Question: I'm trying to output media control characters as HTML entities so they can be styled using the CSS 'color' property for multiple themes. As usual nay-sayers dominate the mailing lists so we have thousands of useless Unicode characters but not universally recognized media control characters (apparently).
Here are the HTML entities I've attempted to output in Firefox and Chrome unsuccessfully...
'''
<span>&#9208; - &#x23f8;</span>
<span>&#9209; - &#x23f9;</span>
<span>&#9204; - &#x23f4;</span>
<span>&#9205; - &#x23f5;</span>
<span>&#9197; - &#x23ed;</span>
<span>&#9198; - &#x23ee;</span>
'''
I serve all pages as UTF-8 and have tried messing with a few 'font-family' fonts such as Segoe though I'm trying to find truly free-to-use fonts (ttf/woff) should I go that route.
---
The general gist...
A small image of what I've used in the past that I'm trying to emulate...

<|| Prevous Track: empty (non-filled) left facing triangle with single empty bar on right.
|> PLAY: Empty right-facing triangle.
[][] Pause: Two vertically long empty rectangles.
[ ] Stop: Empty square.
||> Next Track: [empty (non-filled) right-facing triangle with single empty bar on right.
---
I've done a lot of research trying to get Unicode characters to keep this as simple as possible...
<URL>
<URL>
<URL>
<URL>
<URL>
...though I'm willing to use Canvas/SVG to draw the images if there is no reliable Unicode characters/font combinations I can use?
---
How do I insert Unicode characters (with which specific cross-platform or ttf/woff fonts if necessary) of the media keys?
What would be the minimal code I'd need for Canvas/SVG to draw the characters and then style them with CSS 'color' property?
How could I create a ttf/woff font with the specific characters I want using open source or freeware software (on Windows)? If I go this route I'll happily make the font available on some third-party font site with directions.
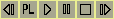
Answer: After a bit of research someone suggested using Awesome Font which has <URL> tool copy/paste characters to get their numeric entities. Tested in IE 11, Firefox 31, Opera 12.1, Chrome 37 and on Firefox/Chrome on Android 4.1.
'''
@font-face {
font-family: 'FontAwesome';
src: url('fonts/fontawesome-webfont.eot?v=4.2.0');
src: url('fonts/fontawesome-webfont.eot?#iefix&v=4.2.0') format('embedded-opentype'), url('fonts/fontawesome-webfont.woff?v=4.2.0') format('woff'), url('fonts/fontawesome-webfont.ttf?v=4.2.0') format('truetype'), url('fonts/fontawesome-webfont.svg?v=4.2.0#fontawesomeregular') format('svg');
font-weight: normal;
font-style: normal;
}
p {
display: inline-block;
font: normal normal normal 14px/1 FontAwesome;
font-size: inherit;
text-rendering: auto;
-webkit-font-smoothing: antialiased;
-moz-osx-font-smoothing: grayscale;
}
'''
'''
<p>
&#xf049;
&#xf048;
&#xf04a;
&#xf04b;
&#xf04c;
&#xf04e;
&#xf051;
&#xf050;
</p>
'''